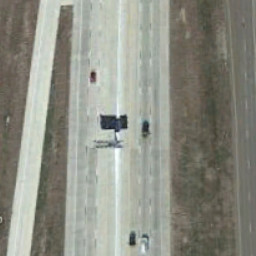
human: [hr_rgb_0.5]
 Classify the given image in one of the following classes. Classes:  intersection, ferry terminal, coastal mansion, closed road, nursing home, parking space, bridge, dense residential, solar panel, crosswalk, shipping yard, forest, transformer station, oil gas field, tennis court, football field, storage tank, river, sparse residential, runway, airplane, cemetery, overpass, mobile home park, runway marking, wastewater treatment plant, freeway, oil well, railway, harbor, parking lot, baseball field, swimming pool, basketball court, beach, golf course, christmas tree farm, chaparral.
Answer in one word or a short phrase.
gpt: freeway